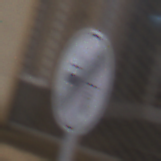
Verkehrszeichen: EndeVerbotUeberholenEinspurigeFahrzeuge
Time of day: Night
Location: Outdoor (Urban)
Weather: Overcast
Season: Winter
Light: Artificial